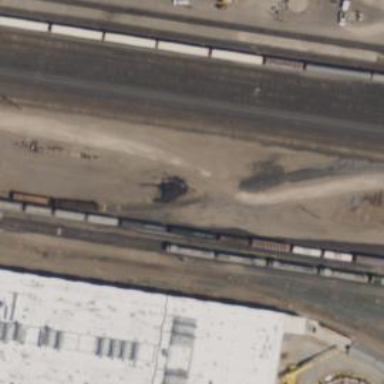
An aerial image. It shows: Railway siding for service.